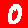
Digit: 0